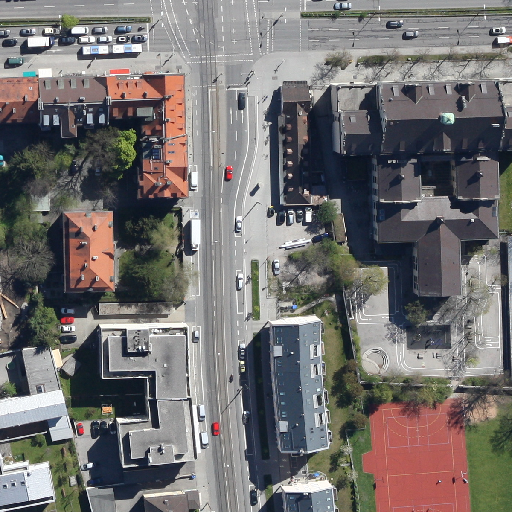
Referring expression: road marking